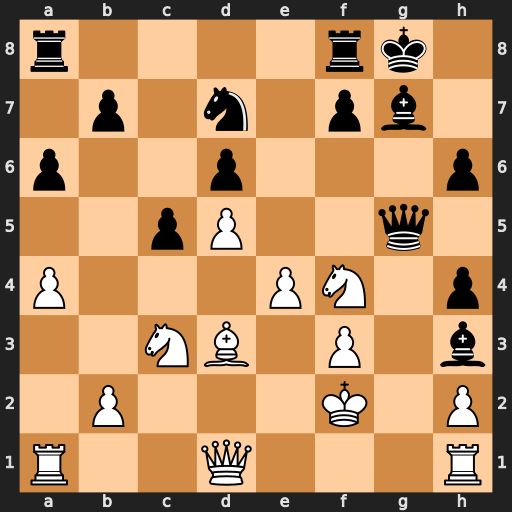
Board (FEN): r4rk1/1p1n1pb1/p2p3p/2pP2q1/P3PN1p/2NB1P1b/1P3K1P/R2Q3R
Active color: w
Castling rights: -
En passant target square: -
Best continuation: Nxh3 Bd4+ Kf1